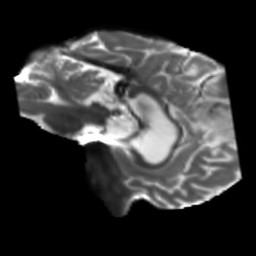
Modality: T2w
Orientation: sagittal
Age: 40
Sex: male
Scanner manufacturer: siemens
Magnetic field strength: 3 T
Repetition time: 5.47 s
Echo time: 0.0854 s